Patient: sex M, age 37
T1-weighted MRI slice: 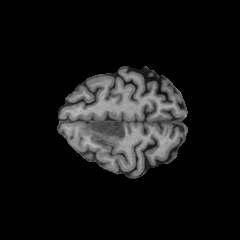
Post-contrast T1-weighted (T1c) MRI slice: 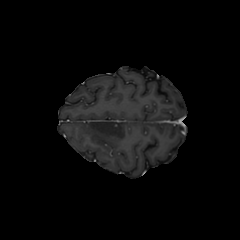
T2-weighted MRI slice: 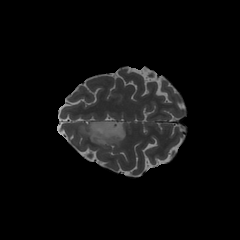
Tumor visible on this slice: yes
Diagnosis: Astrocytoma, IDH-mutant
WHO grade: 2